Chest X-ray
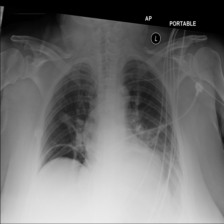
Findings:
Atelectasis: negative
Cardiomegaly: negative
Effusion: negative
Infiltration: negative
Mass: negative
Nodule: negative
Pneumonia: negative
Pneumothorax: negative
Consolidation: negative
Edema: negative
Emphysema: negative
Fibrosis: negative
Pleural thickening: negative
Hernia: negative